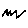
Label: zigzag